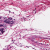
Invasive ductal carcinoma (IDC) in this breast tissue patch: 0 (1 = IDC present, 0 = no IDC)